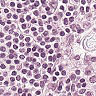
Metastatic tissue present: no